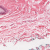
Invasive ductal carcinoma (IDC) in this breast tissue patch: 0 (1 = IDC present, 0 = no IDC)